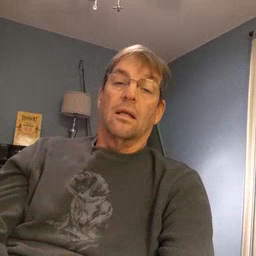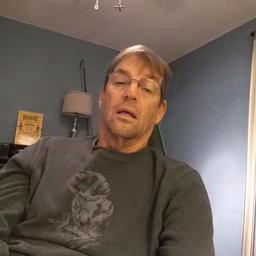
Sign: hen